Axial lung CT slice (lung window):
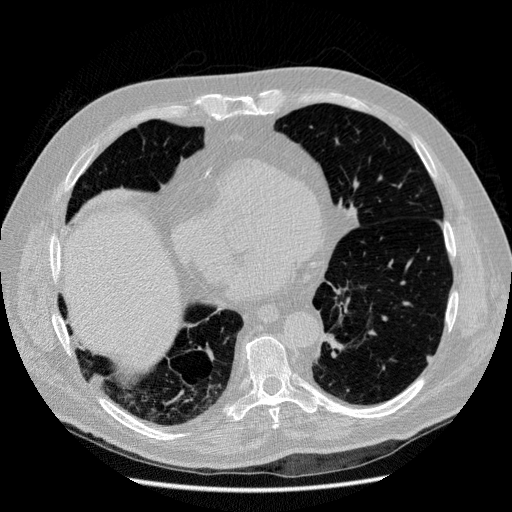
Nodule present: yes
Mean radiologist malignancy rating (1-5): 2